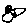
Label: bird